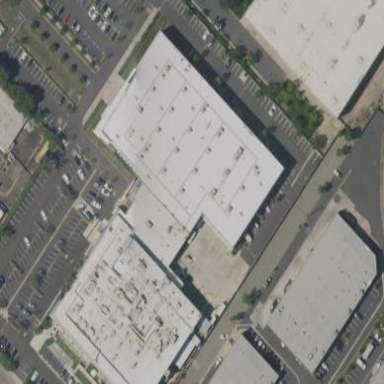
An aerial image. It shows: Commercial building.